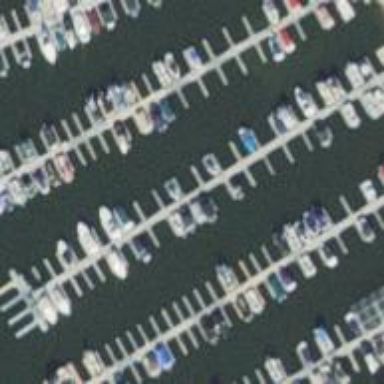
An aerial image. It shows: Man-made pier.